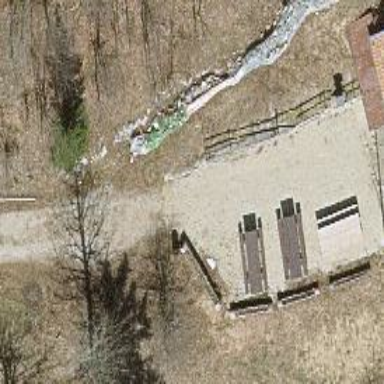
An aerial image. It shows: Picnic table located in leisure land area.